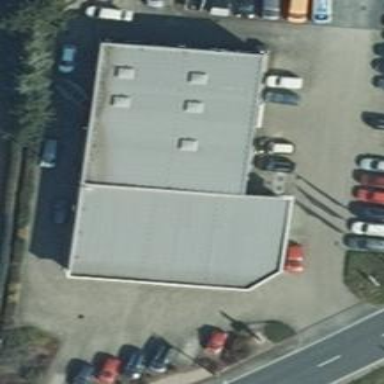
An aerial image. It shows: Building housing car shop.